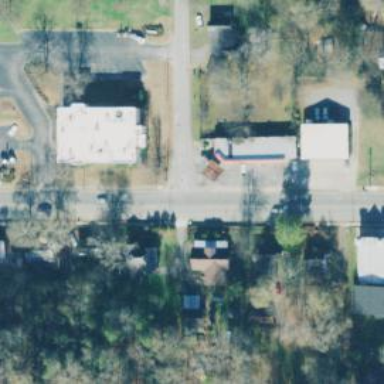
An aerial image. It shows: Convenience shop.